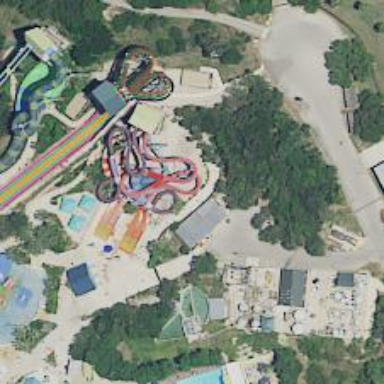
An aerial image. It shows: Water slide attraction.